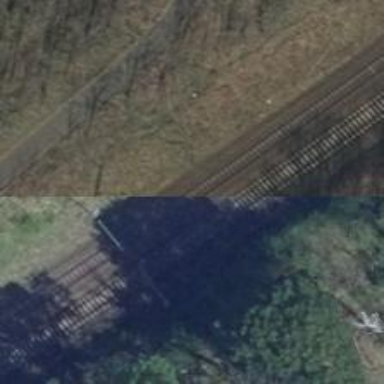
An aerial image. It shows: Railway with electrified contact lines.